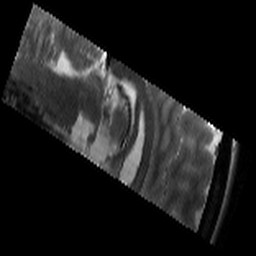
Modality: T2w
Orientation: sagittal
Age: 19
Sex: female
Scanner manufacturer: siemens
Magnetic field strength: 3 T
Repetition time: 8.02 s
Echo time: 0.08 s